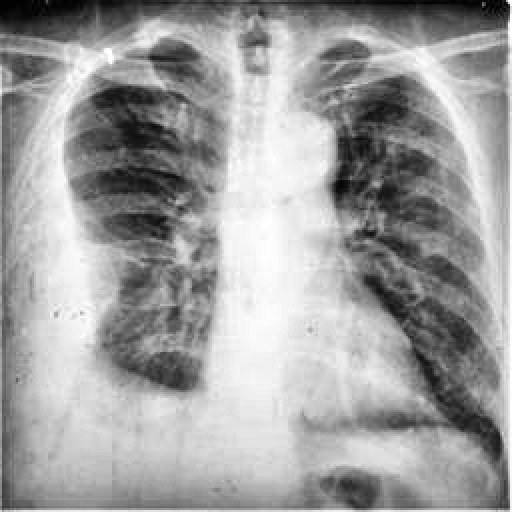
Finding: TUBERCULOSIS